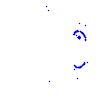
Particle: proton